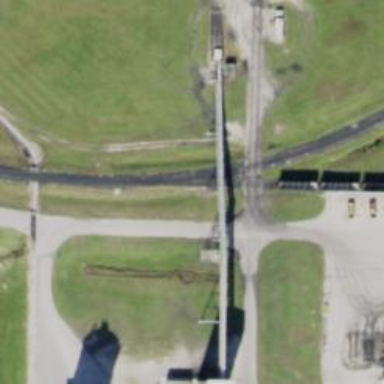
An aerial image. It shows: Rail spur service.